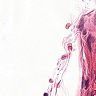
Metastatic tissue present: no